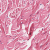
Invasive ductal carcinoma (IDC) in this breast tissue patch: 0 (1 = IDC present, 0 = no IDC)